Question: I just started playing with handlebars.js and am getting an error from within handlebars.js which seems very odd : "define is not defined" . If someone can point out my mistake, I'd much appreciate it. Below is my code snippet and below that is a pix of the chrome dev tools error.
'''
<script id="entry-template" type="text/x-handlebars-template">
<div class="entry">
<h1>{{title}}</h1>
<div class="body">
{{body}}
</div>
</div>
</script>
<script src="https://code.jquery.com/jquery-2.1.3.js"></script>
<script src="https://cdnjs.cloudflare.com/ajax/libs/handlebars.js/3.0.1/handlebars.amd.js"></script>
<script>
$(document).ready(function() {
var source = $("#entry-template").html();
var template = Handlebars.compile(source);
})
</script>
'''

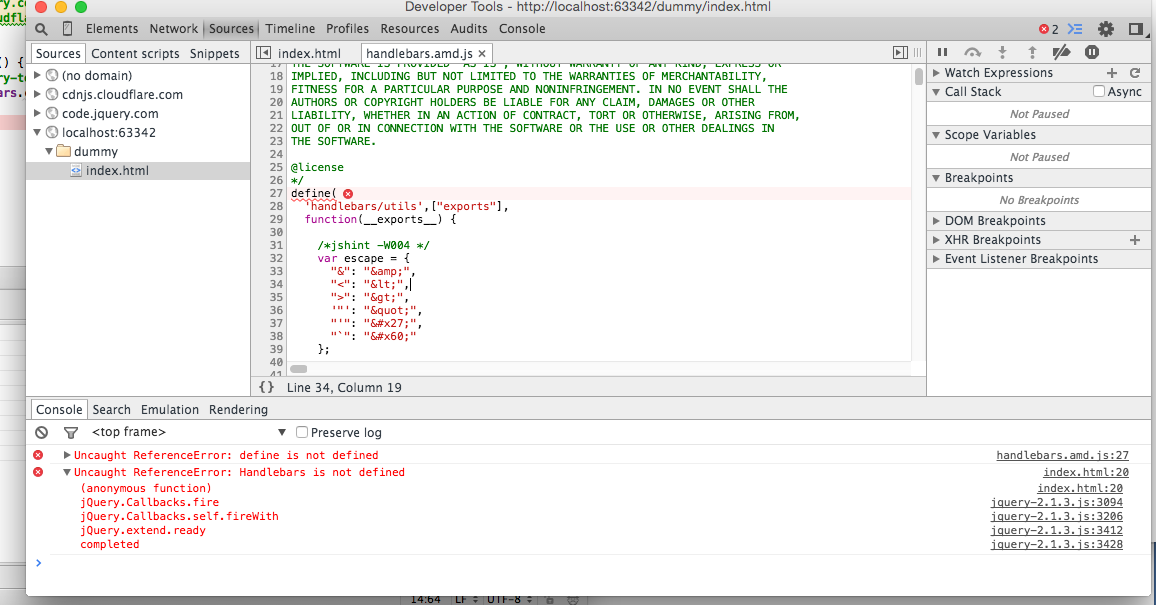
Answer: any reason you are referencing the amd file? if not here is the cdn not throwing the error.
'''
<script id="entry-template" type="text/x-handlebars-template">
<div class="entry">
<h1>{{title}}</h1>
<div class="body">
{{body}}
</div>
</div>
</script>
<script src="https://code.jquery.com/jquery-2.1.3.js"></script>
<script src="https://cdnjs.cloudflare.com/ajax/libs/handlebars.js/3.0.1/handlebars.js"></script>
<script>
$(document).ready(function() {
var source = $("#entry-template").html();
var template = Handlebars.compile(source);
})
</script>
'''